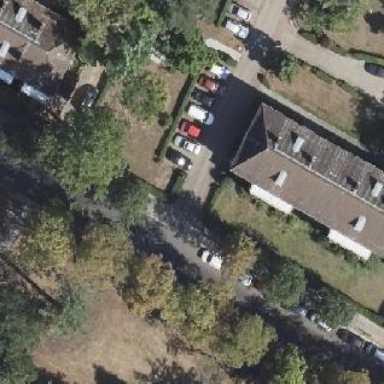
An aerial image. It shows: Hipped-roof building with apartments.